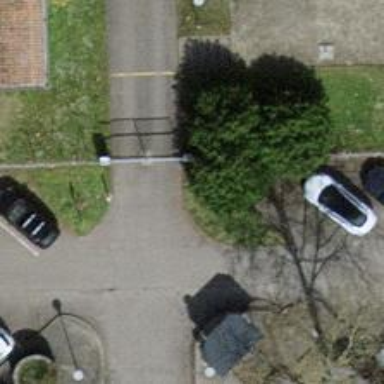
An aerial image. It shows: Entrance with barrier.